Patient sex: F
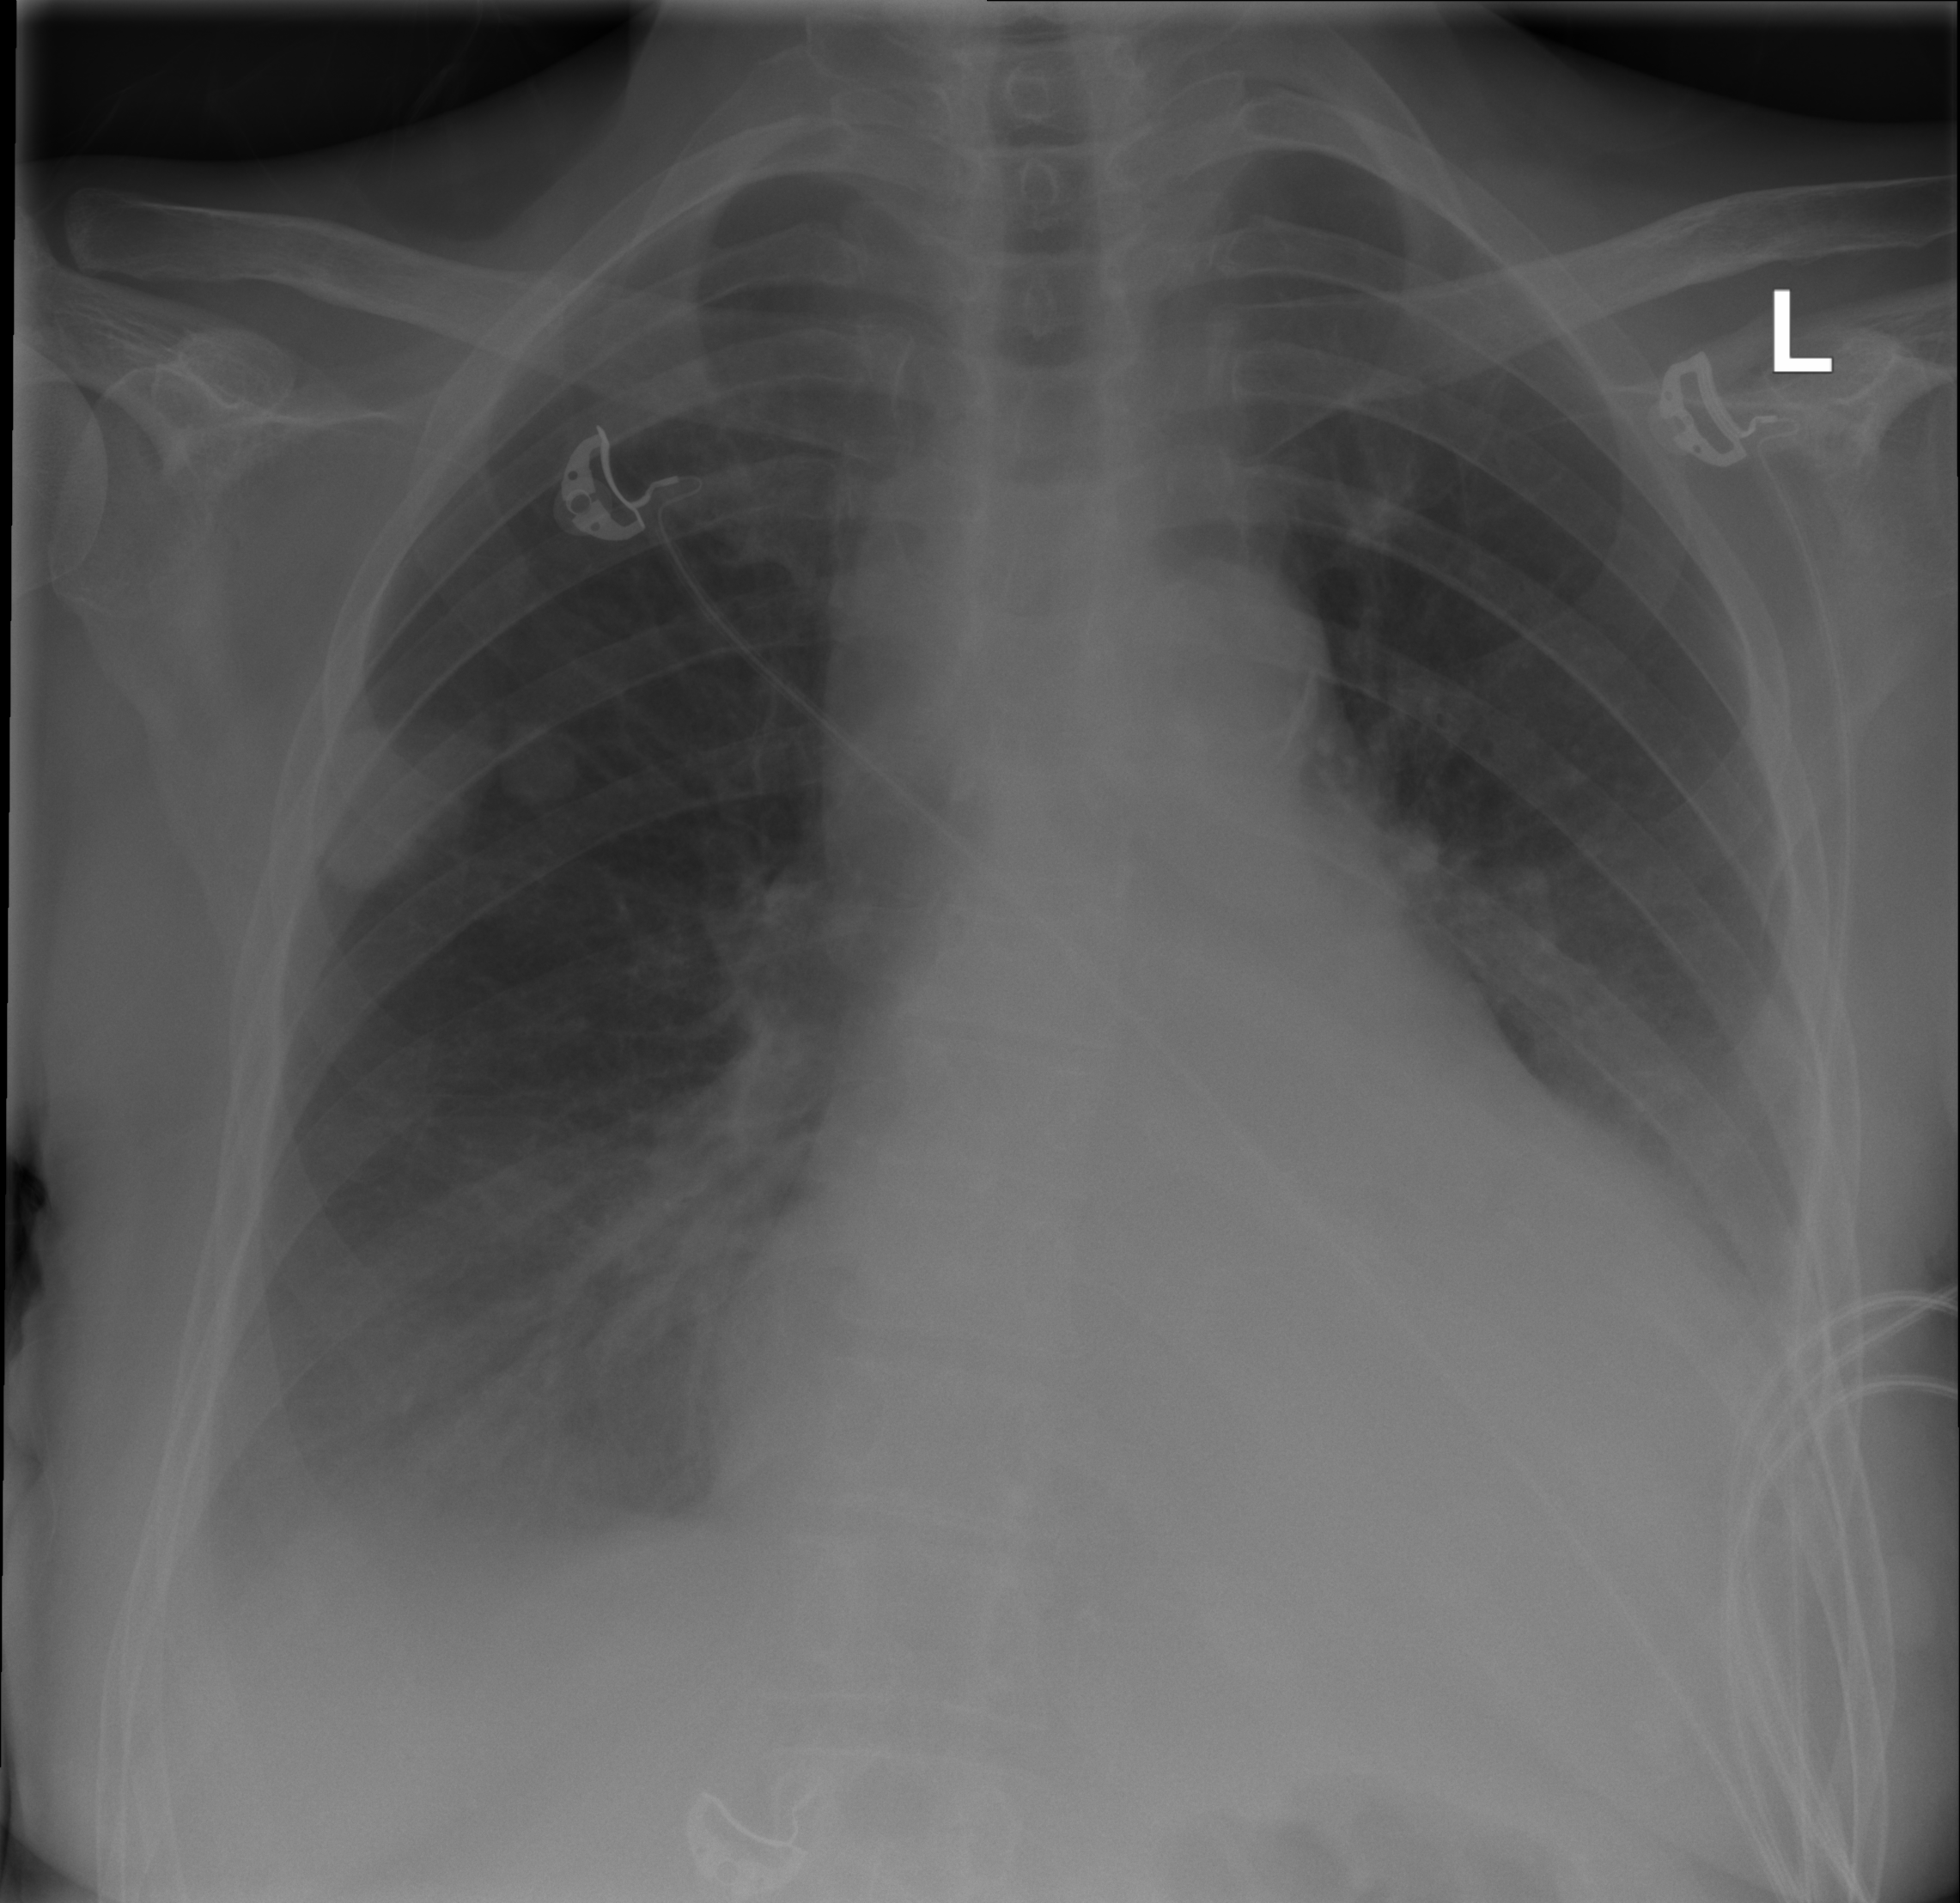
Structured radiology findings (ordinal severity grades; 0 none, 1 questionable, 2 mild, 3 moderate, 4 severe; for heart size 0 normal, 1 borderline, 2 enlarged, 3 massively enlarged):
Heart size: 3
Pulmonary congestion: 0
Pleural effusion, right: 2
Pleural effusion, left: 2
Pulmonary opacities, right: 0
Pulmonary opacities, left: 0
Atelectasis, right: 0
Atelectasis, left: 2